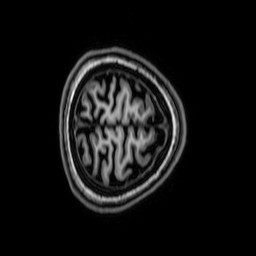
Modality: T1w
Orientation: axial
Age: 23
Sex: female